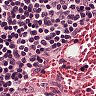
Metastatic tissue present: no